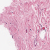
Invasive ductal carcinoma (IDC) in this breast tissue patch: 0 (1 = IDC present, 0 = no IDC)